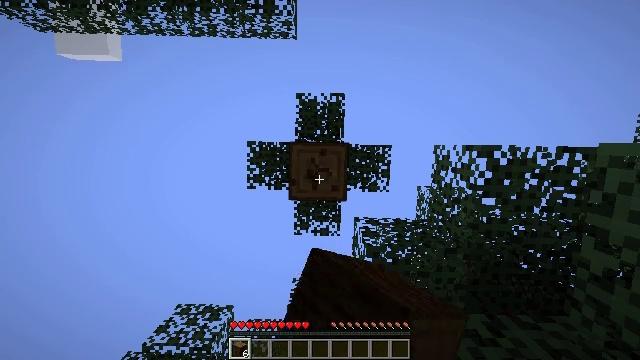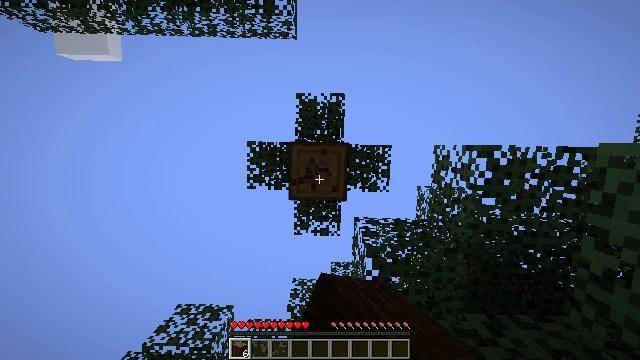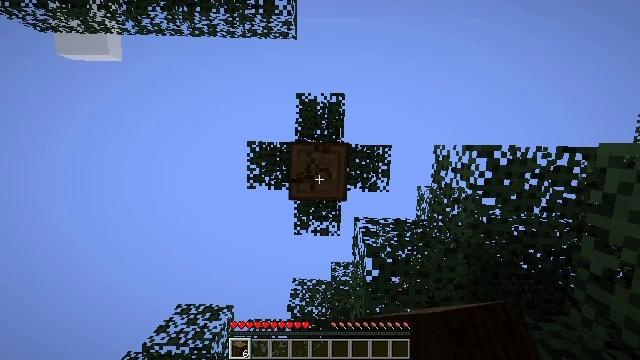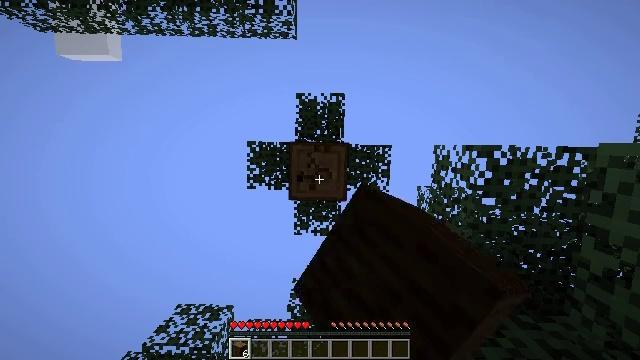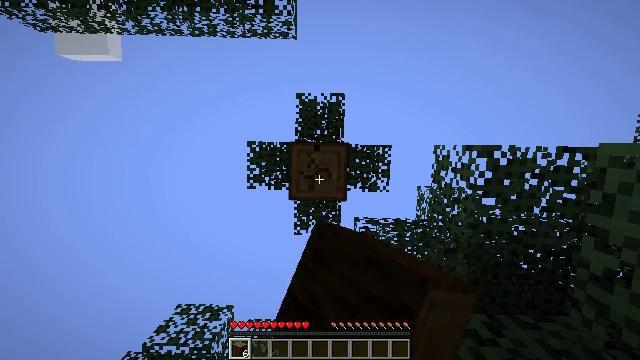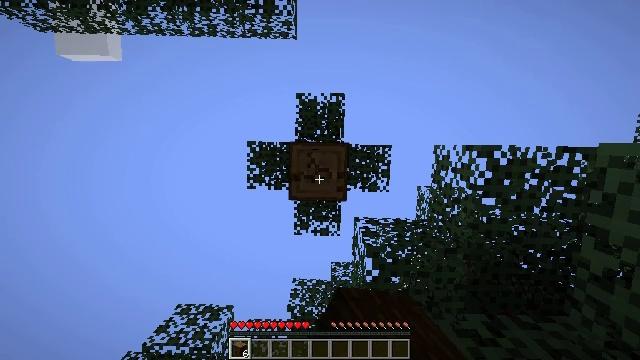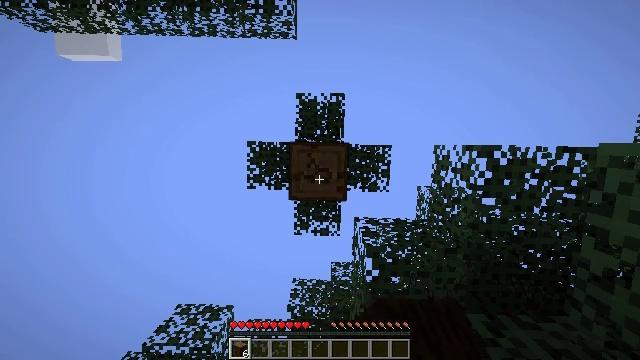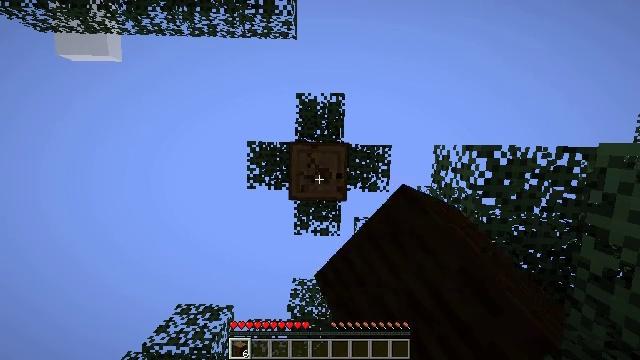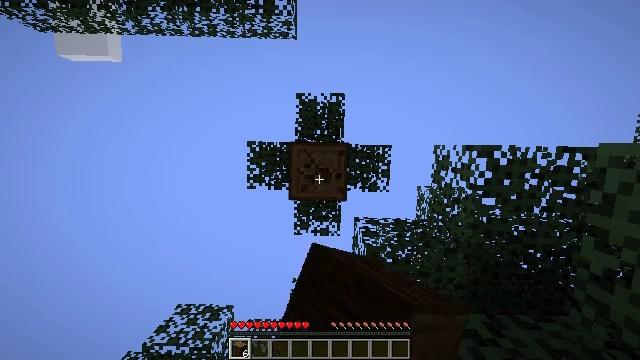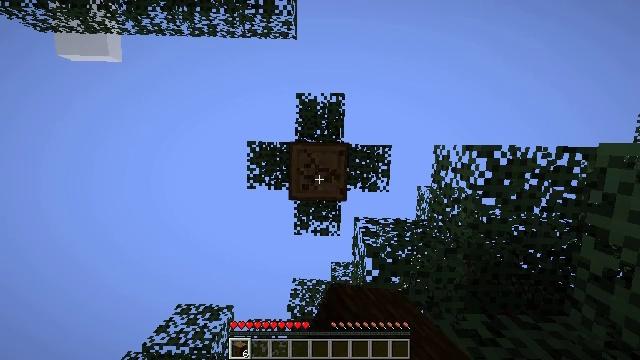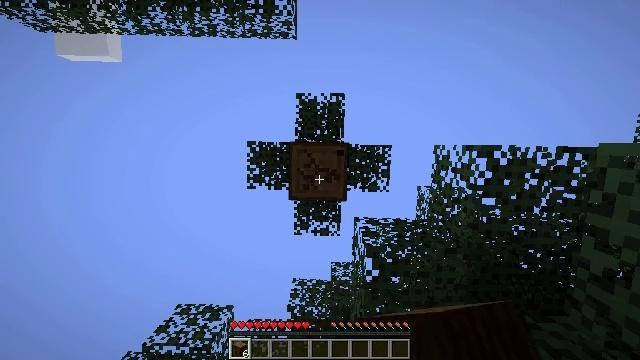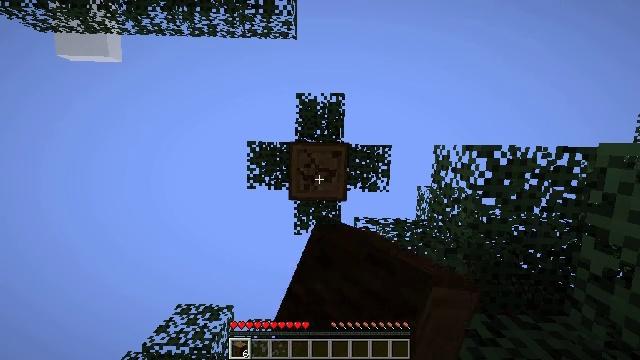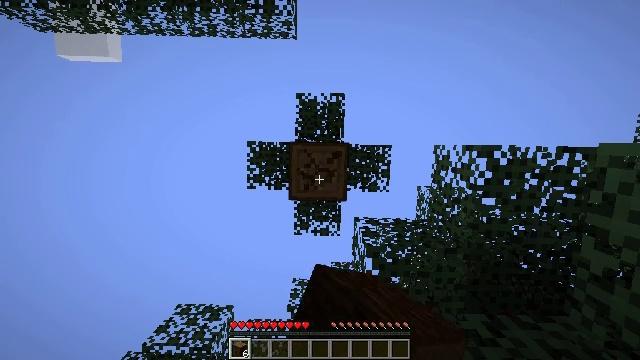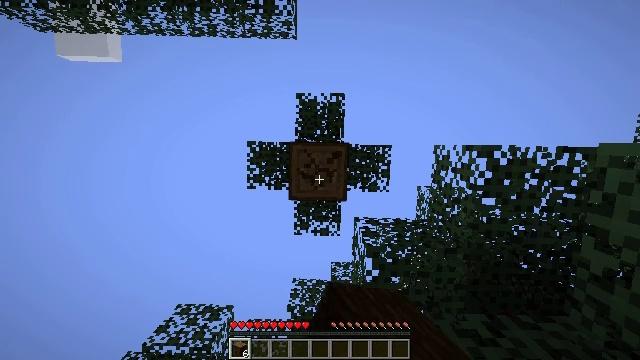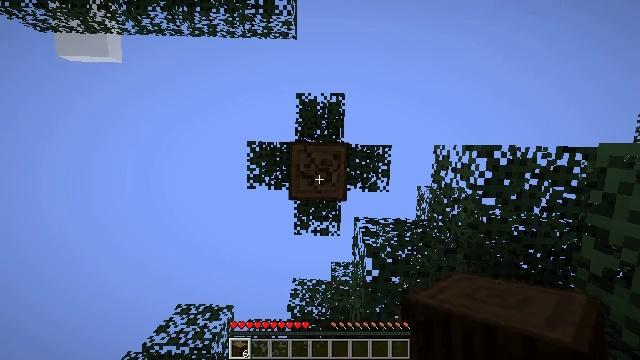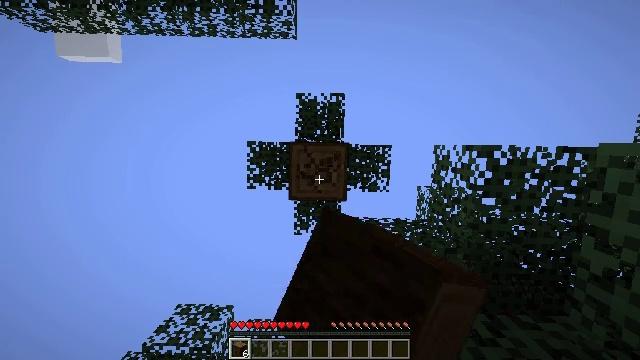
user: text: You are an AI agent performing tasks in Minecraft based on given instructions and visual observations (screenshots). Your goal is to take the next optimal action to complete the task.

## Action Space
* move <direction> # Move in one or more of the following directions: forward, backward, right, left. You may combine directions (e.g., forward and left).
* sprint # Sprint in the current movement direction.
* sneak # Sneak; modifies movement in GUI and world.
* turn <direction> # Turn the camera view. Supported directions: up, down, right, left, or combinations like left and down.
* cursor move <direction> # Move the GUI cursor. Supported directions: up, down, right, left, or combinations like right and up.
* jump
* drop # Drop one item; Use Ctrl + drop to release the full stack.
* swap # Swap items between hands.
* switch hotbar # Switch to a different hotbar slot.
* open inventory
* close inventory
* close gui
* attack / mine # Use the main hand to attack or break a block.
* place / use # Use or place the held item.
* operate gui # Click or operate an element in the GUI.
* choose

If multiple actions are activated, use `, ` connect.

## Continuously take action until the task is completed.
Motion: motion action
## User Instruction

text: Chop down the spruce log.
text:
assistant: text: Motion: attack / mine
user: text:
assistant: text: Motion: attack / mine
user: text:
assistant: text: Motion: attack / mine
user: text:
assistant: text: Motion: attack / mine
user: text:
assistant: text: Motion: attack / mine
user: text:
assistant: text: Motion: attack / mine
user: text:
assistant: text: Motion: attack / mine
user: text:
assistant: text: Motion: attack / mine
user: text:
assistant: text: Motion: attack / mine
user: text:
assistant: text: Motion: attack / mine
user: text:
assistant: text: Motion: attack / mine
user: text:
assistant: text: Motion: attack / mine
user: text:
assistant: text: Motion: attack / mine
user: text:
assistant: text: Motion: attack / mine
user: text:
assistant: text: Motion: attack / mine
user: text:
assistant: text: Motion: attack / mine
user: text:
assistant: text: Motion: attack / mine
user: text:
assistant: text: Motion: attack / mine
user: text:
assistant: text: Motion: attack / mine
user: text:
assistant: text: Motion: attack / mine
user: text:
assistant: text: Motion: attack / mine
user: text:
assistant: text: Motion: attack / mine
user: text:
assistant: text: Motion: attack / mine
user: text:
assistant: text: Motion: attack / mine
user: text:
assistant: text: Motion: attack / mine
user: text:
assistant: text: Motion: attack / mine
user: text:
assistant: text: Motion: attack / mine
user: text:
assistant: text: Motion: attack / mine
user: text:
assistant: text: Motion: attack / mine
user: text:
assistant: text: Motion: attack / mine